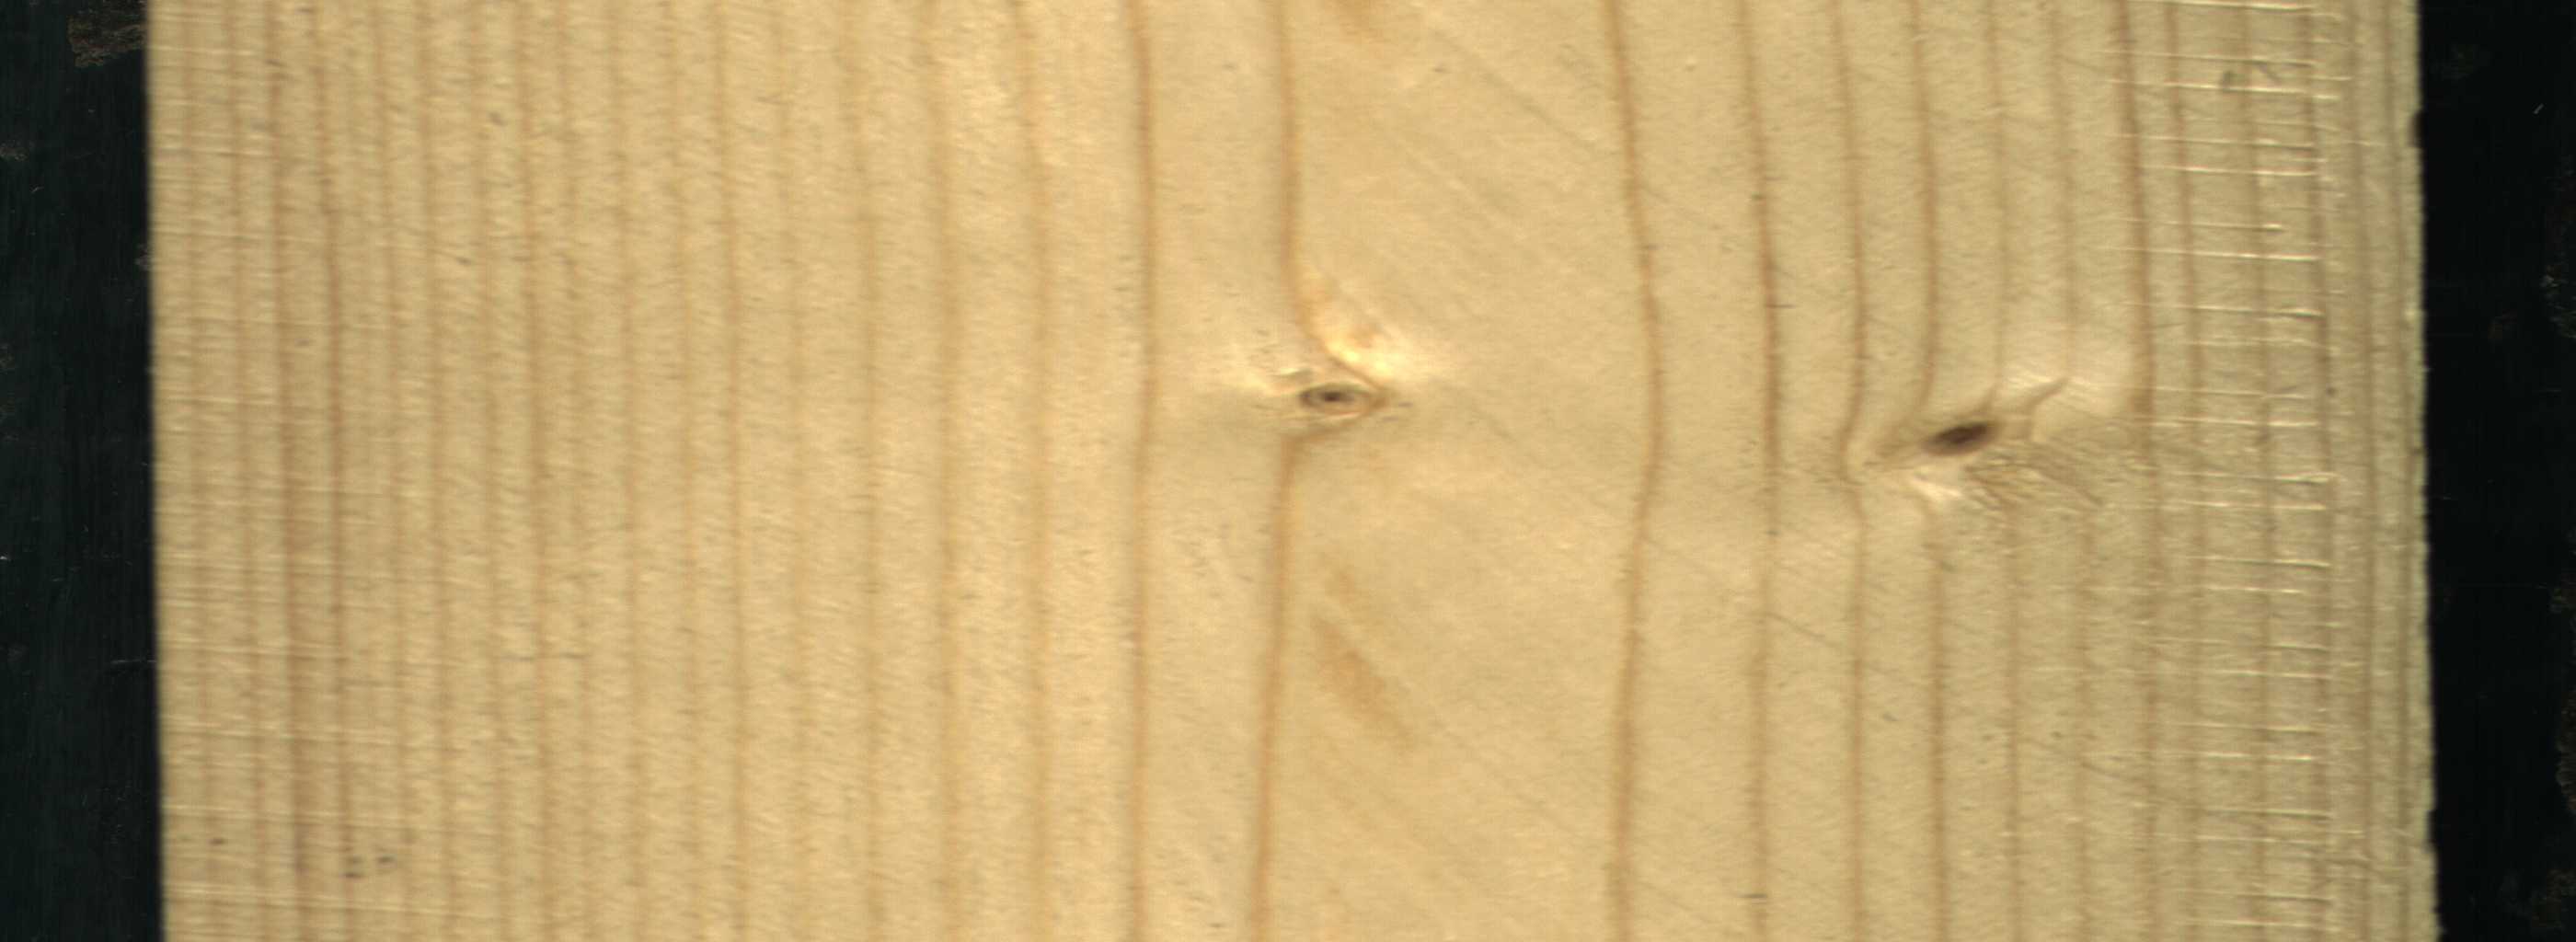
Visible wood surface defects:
Live_Knot
Live_Knot